Field crop: maize
Growth stage: 2
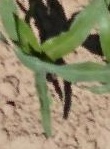
Species: maize